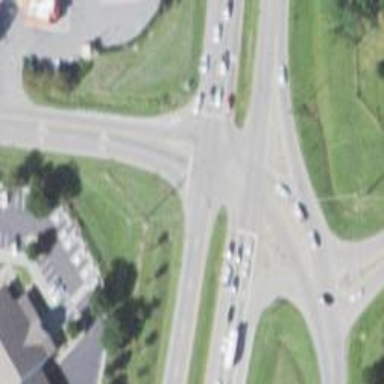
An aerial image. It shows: Trunk link highway.